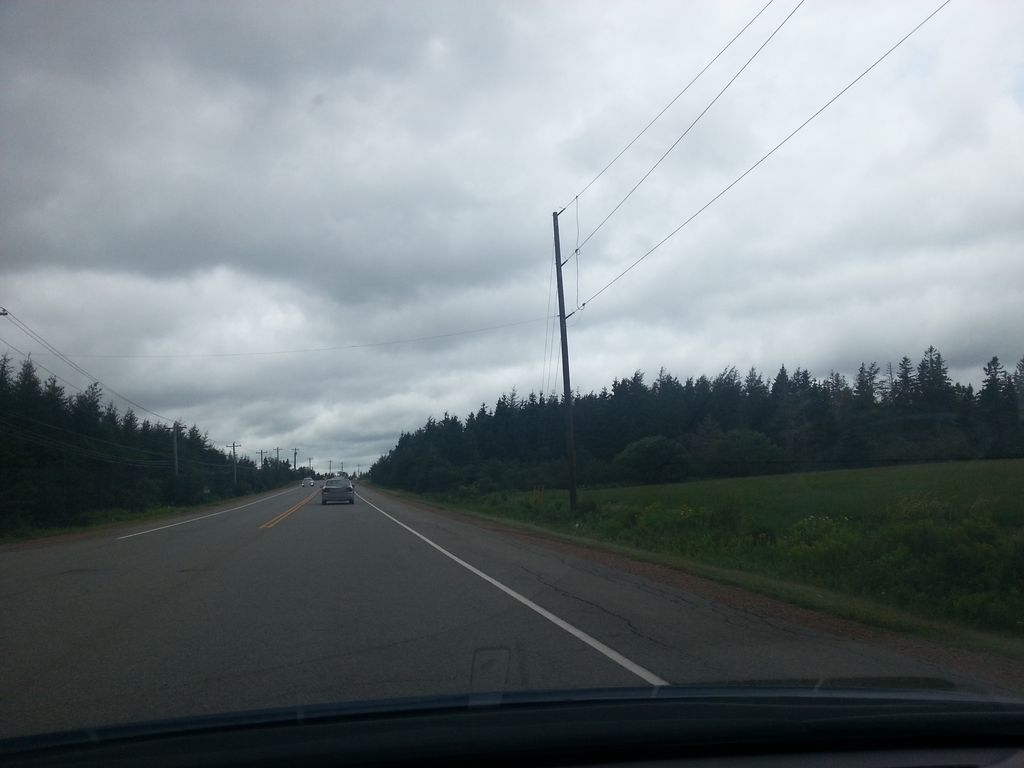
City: charlottetown